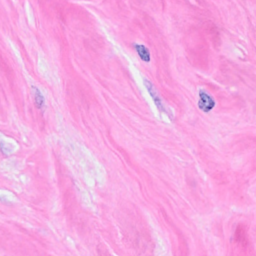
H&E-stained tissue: Breast